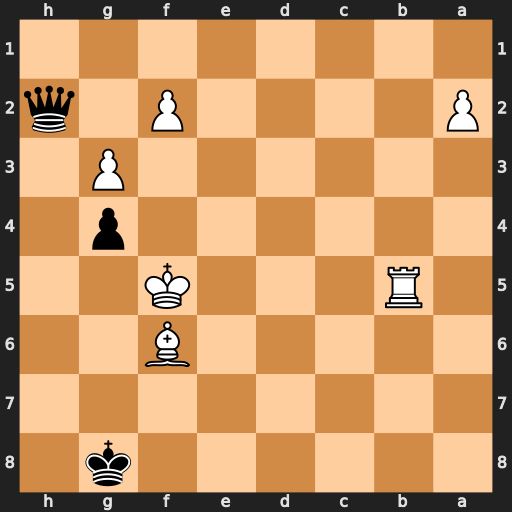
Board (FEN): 6k1/8/5B2/1R3K2/6p1/6P1/P4P1q/8
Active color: b
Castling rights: -
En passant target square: -
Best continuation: Qh5+ Bg5 Qf7+ Kxg4 Qc4+